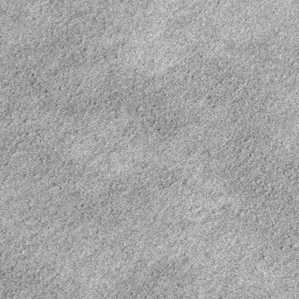
Label: frost